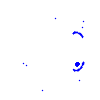
Particle: electron